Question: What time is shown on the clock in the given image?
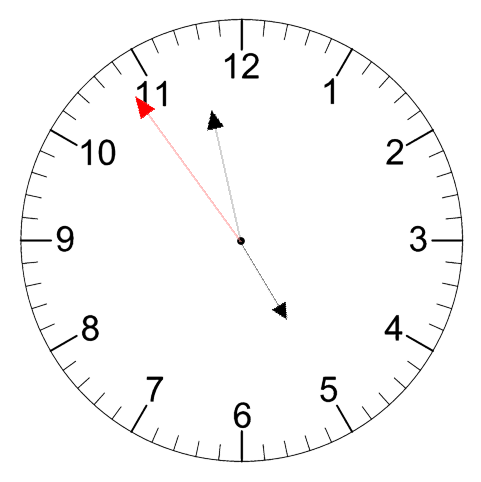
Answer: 04:57:54